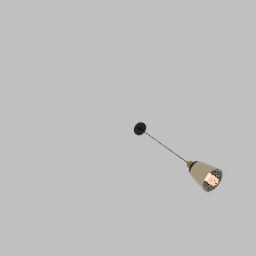
Label: lighting